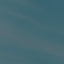
Land use / land cover: SeaLake